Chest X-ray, PA view. Patient: 56 years old, sex M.
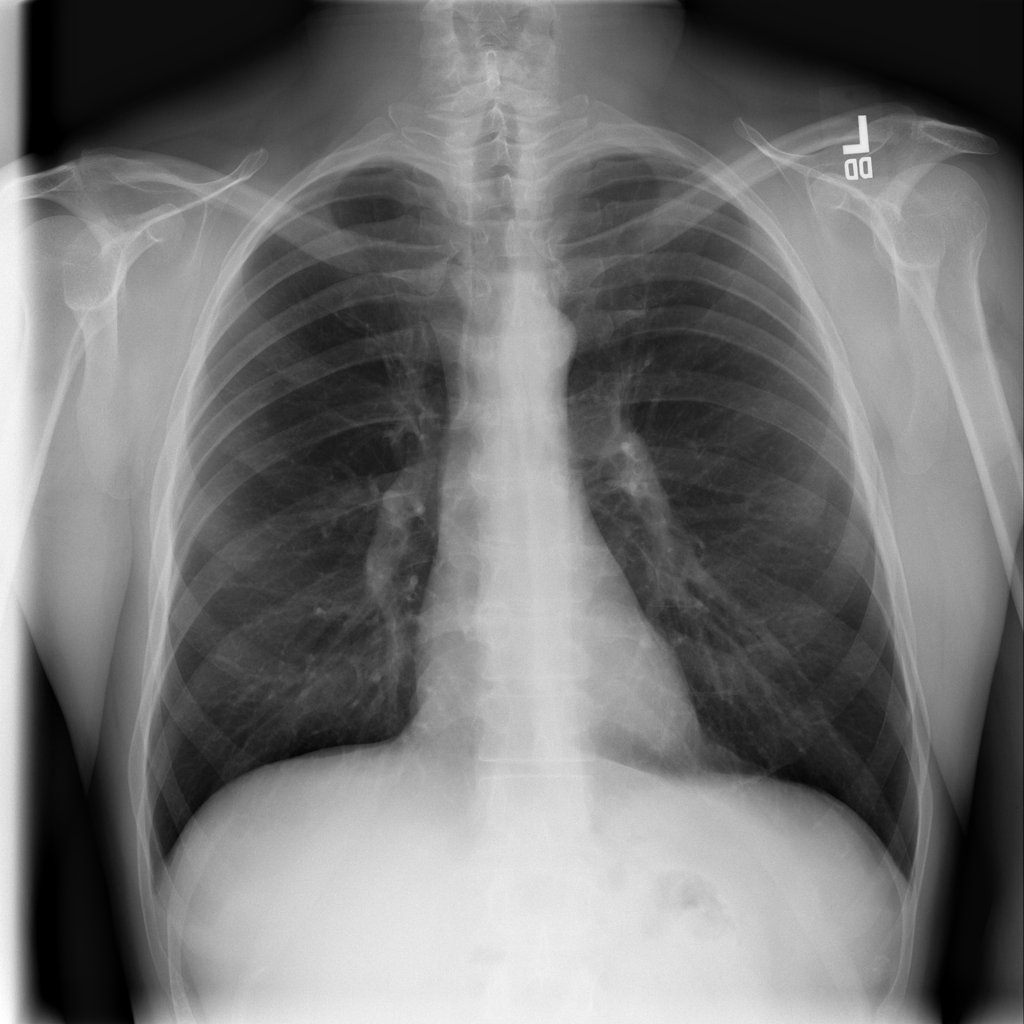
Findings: No Finding